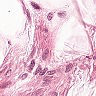
Metastatic tissue present: no